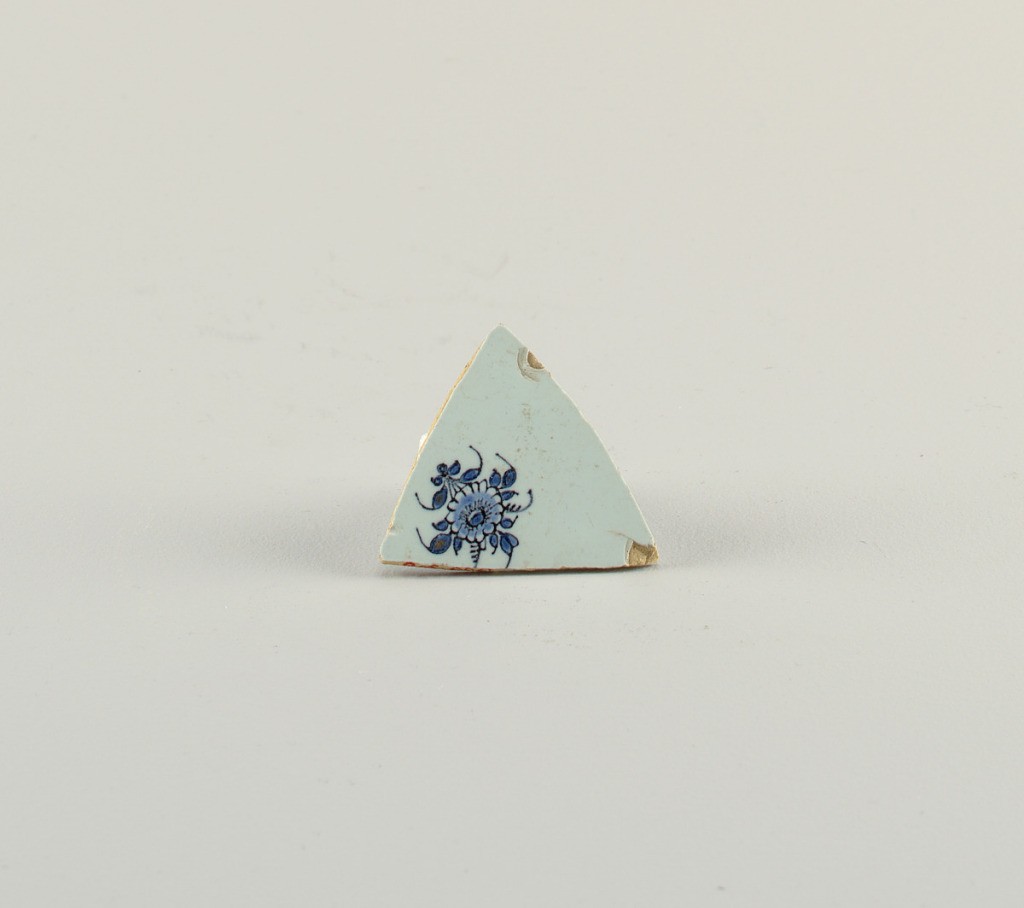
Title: Fragment
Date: late 17th century
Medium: Tin-glazed earthenware
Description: Fragment of a bowl. Pale blue glaze over war, earthenware body. Flowers and foliage painted in cobalt.